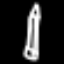
Label: pencil